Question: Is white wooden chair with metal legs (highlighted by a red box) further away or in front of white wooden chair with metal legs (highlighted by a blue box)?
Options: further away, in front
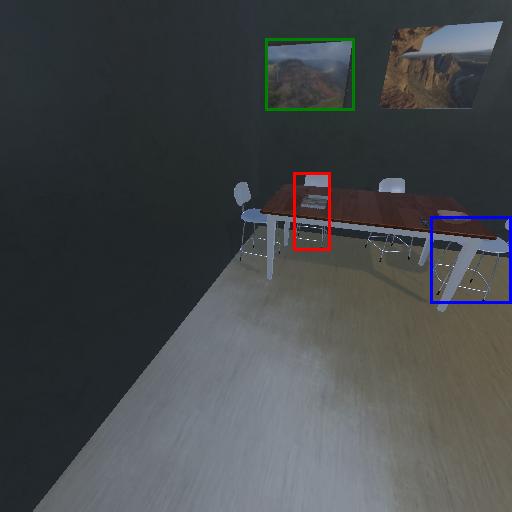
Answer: further away